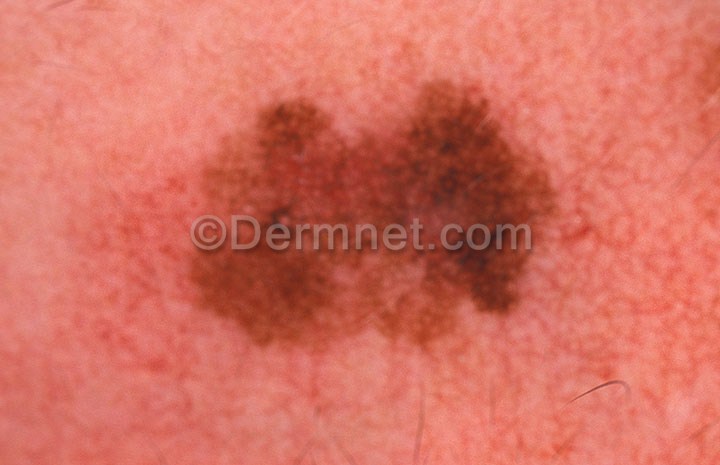
Disease: Melanoma Skin Cancer Nevi and Moles